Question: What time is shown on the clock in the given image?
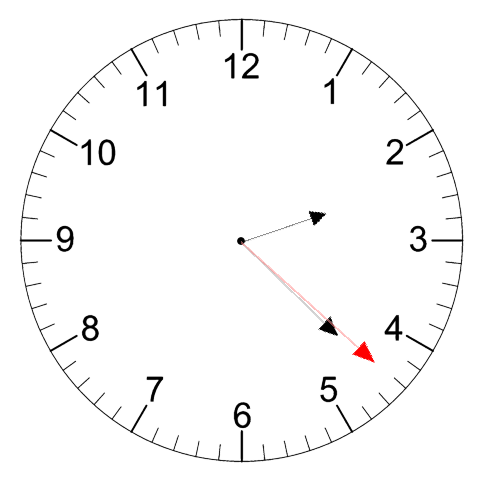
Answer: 02:22:22